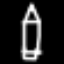
Label: pencil